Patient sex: M
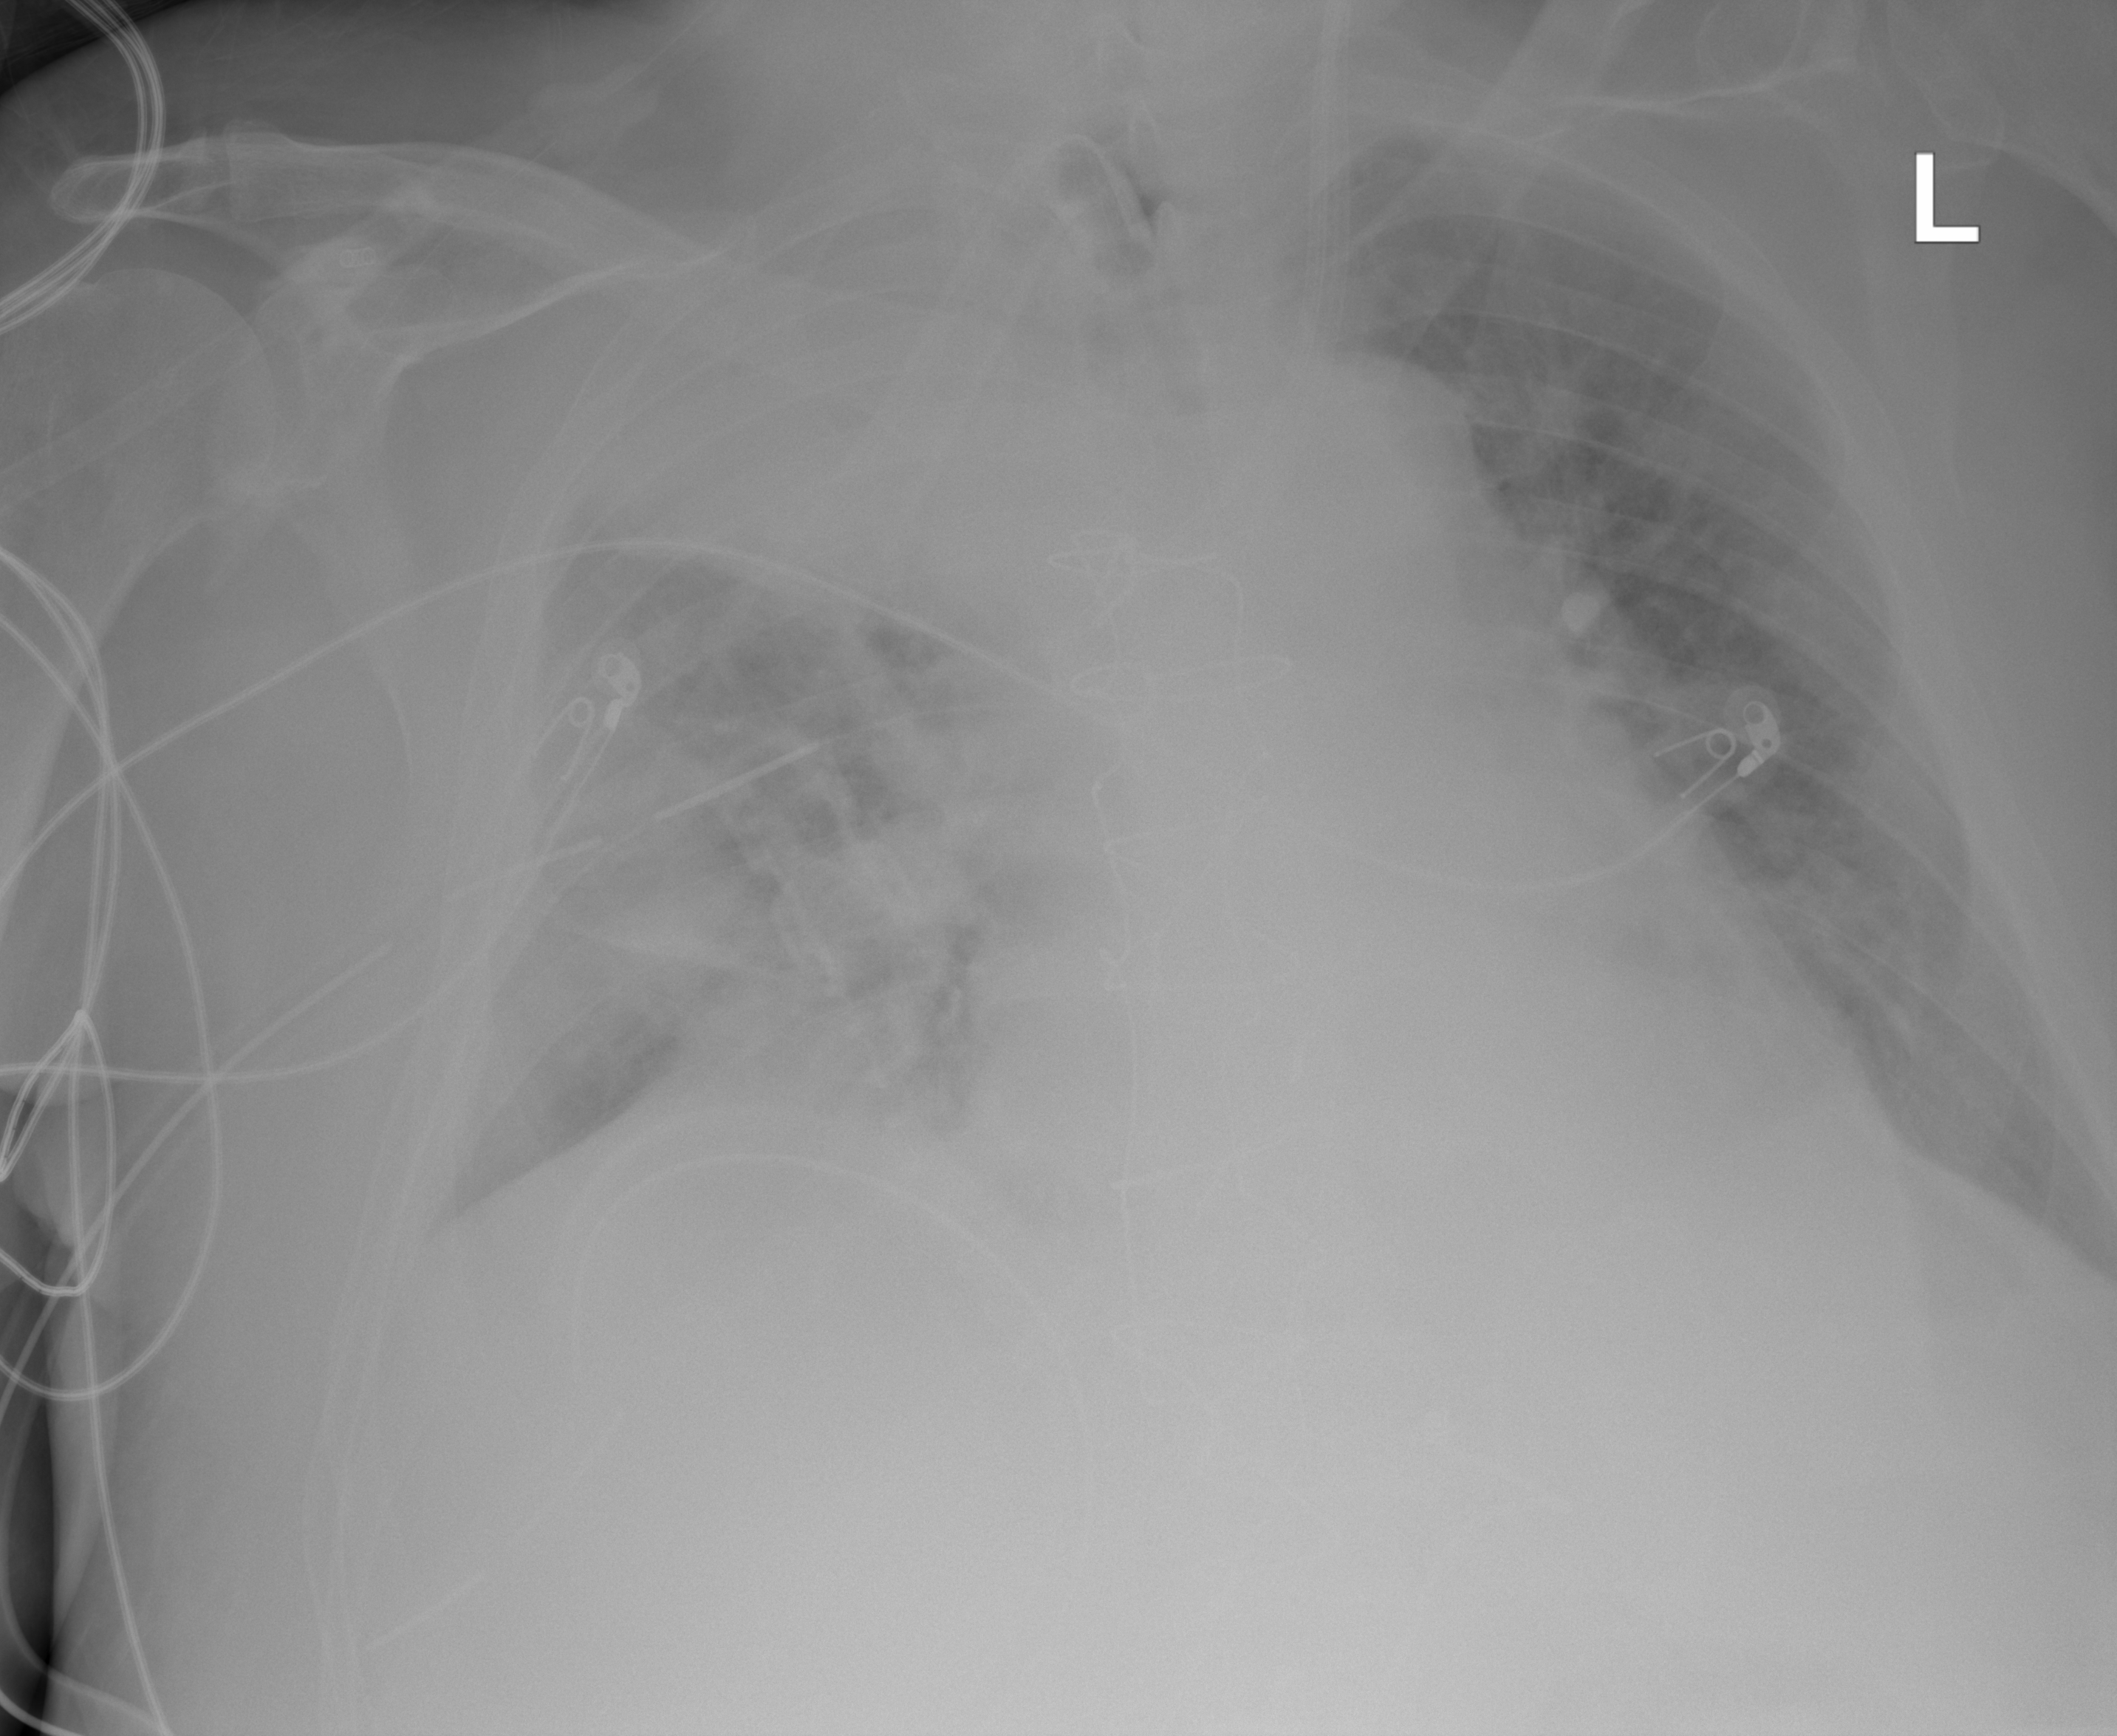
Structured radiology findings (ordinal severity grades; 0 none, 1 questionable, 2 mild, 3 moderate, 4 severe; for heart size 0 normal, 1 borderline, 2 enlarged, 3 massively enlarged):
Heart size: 2
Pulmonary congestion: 3
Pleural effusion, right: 0
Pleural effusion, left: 0
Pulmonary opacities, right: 2
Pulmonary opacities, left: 2
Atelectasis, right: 2
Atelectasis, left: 2